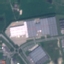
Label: Industrial